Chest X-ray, PA view. Patient: 26 years old, sex M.
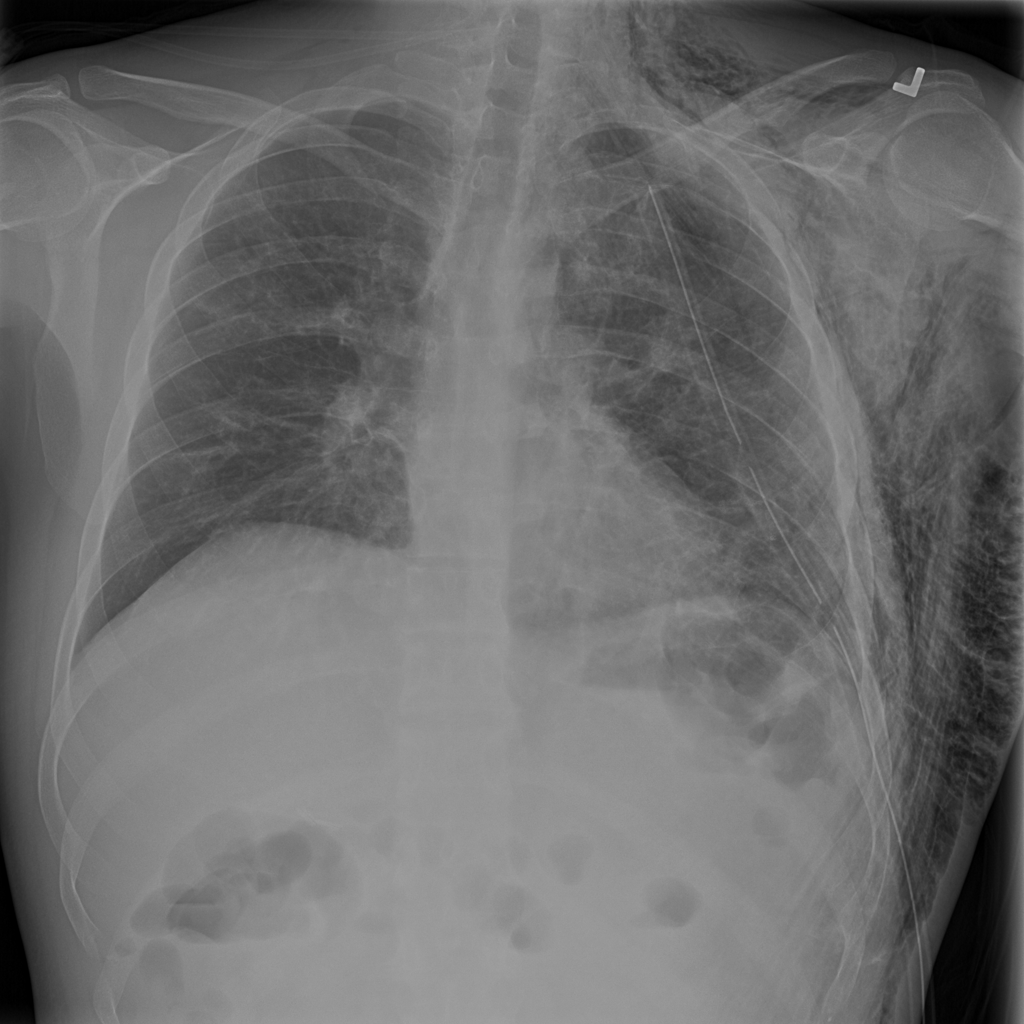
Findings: Emphysema, Pneumothorax